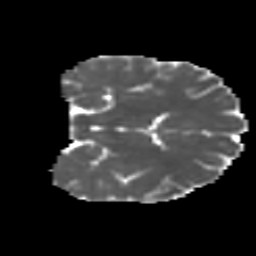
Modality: MD
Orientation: coronal
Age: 15
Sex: male
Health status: ill
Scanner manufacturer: ge
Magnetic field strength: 3 T
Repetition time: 6.752 s
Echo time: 0.079 s